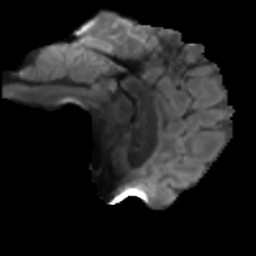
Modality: T2w
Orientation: sagittal
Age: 23
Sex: male
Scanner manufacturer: siemens
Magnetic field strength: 3 T
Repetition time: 3.5 s
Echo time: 0.086 s